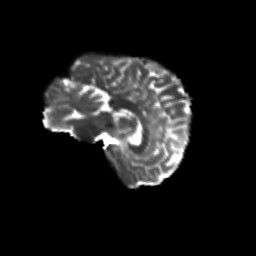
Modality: T2w
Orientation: sagittal
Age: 39
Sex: female
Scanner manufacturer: siemens
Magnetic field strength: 3 T
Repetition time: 8.6 s
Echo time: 0.095 s